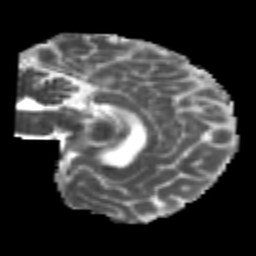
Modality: MD
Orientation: sagittal
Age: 24
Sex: female
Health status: healthy
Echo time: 0.074 s